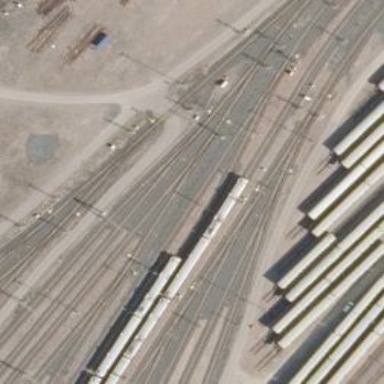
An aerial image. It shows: Rail yard with electrified contact lines for the railway.